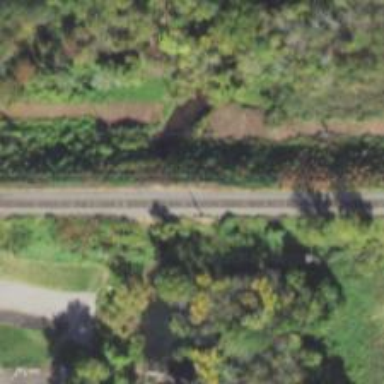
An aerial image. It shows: Bridge over railway line.